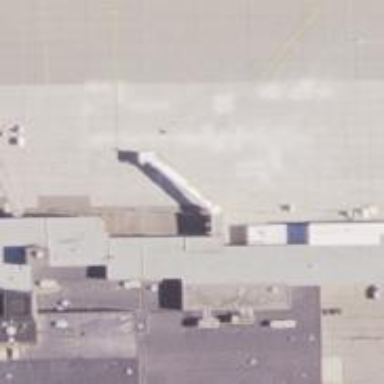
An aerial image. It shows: Airport gate.